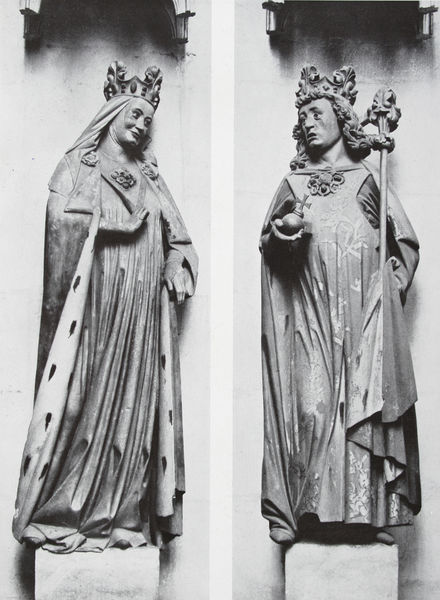
Titel: Das Kaiserpaar Editha und Otto
Standort: Meißen
Institution: Dom
Schlagwörter: fuß, hand, mann, umhang, frau, holz, kleid, blick, haube, falten, hermelin, sockel, stehen, stein, hände, kirche, figur, gewand, haare, mantel, stehend, gewänder, paar, brosche, gotik, krone, locken, skulptur, apfel, lächeln, zwei, stab, figuren, kaiser, könig, kopftuch, faltenwurf, podest, foto, nische, glaube, kreuz, dom, herrscher, brokat, anschauen, kathedrale, skulpturen, plastiken, statuen, mittelalter, baldachin, zugewandt, königin, heilige, gothik, maria, christentum, insignien, zepter, szepter, bauplastik, kronen, lächen, nischen, gewände, spätgotik, schnitz, statur, reichsapfel, stauen, naumburg, sakralplastik, gewnd, bamberg, königspaar, magdeburg, umhag, baldahin, mantia, uta, gewändefiguren, domfiguren, 2, zwepter, eckardt